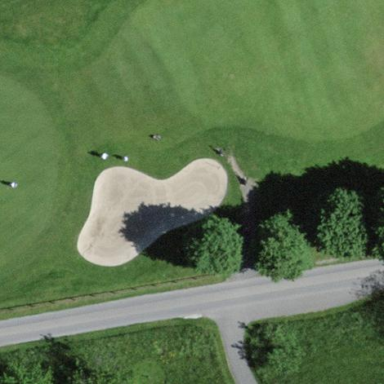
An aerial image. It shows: Golf bunker filled with sandy terrain.